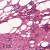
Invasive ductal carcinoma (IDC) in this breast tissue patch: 0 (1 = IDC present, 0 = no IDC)